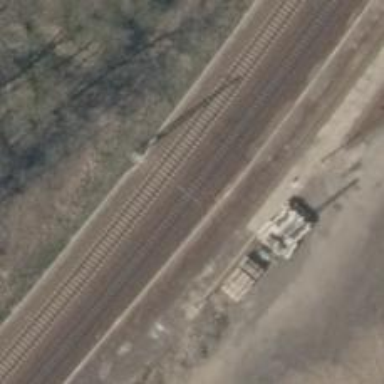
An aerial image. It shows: Railway milestone with catenary mast.